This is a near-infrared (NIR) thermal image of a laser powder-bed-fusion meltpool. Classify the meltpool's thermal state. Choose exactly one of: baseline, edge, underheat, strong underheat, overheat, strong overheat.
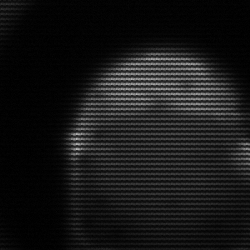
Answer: edge